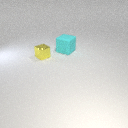
large cyan rubber cube to the right of small yellow metal cube